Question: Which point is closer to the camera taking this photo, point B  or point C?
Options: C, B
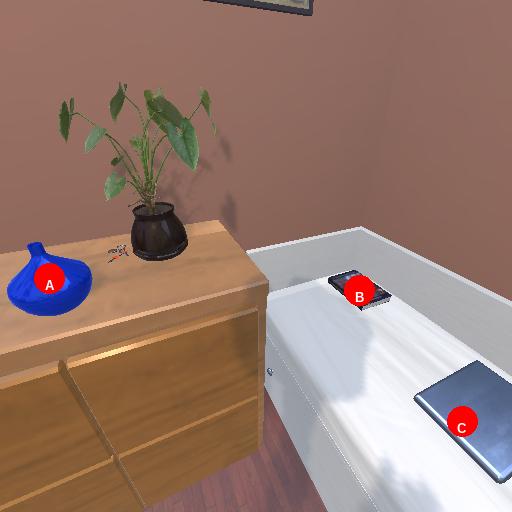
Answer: C